Field crop: maize
Growth stage: 2
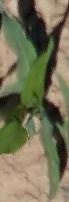
Species: maize